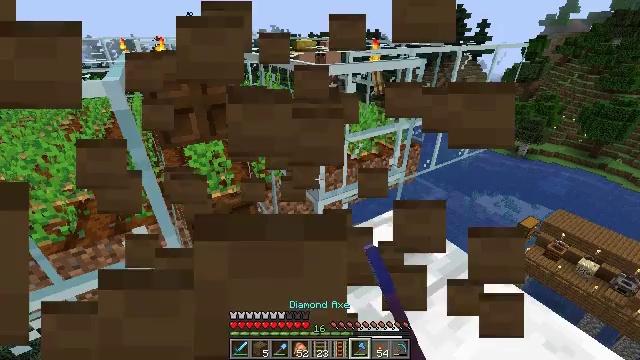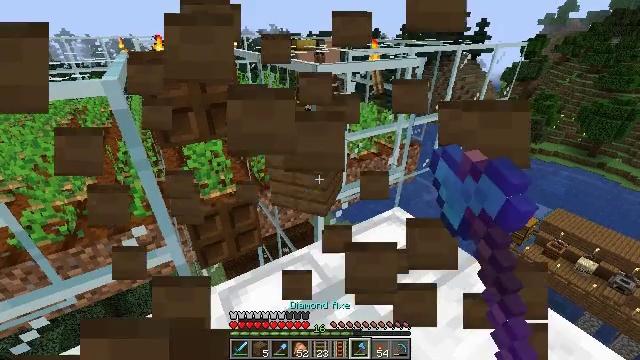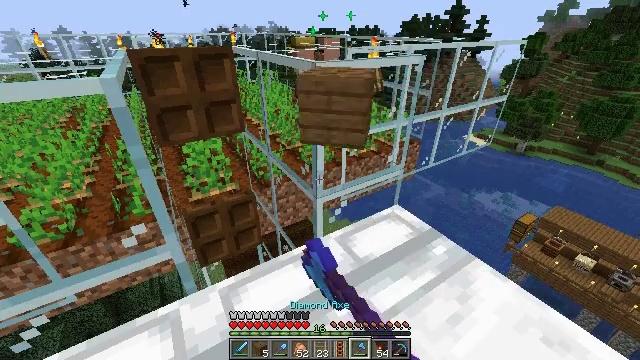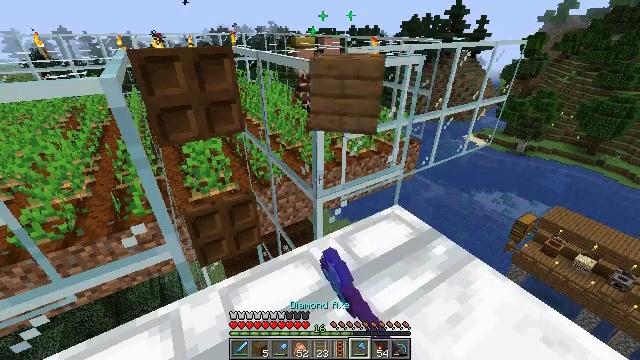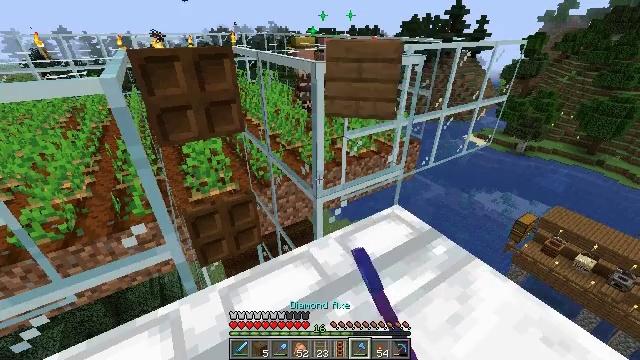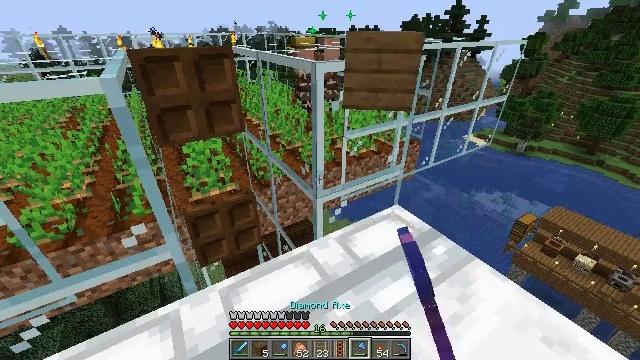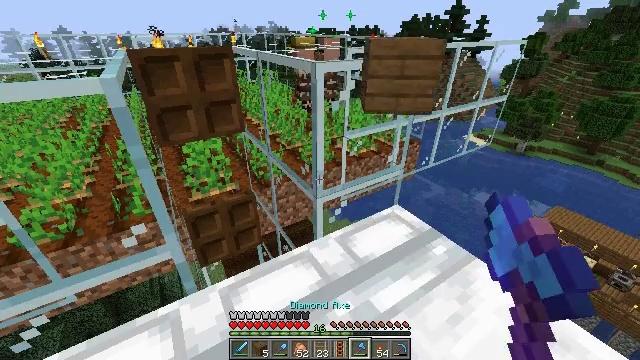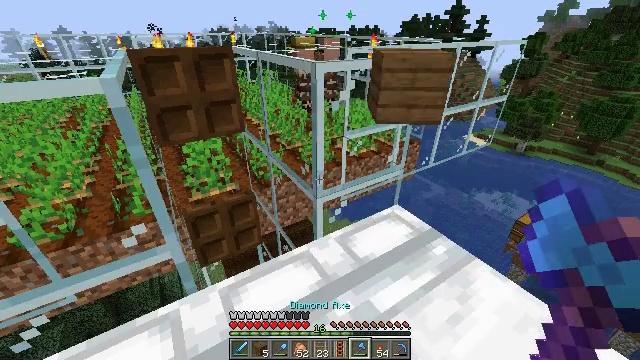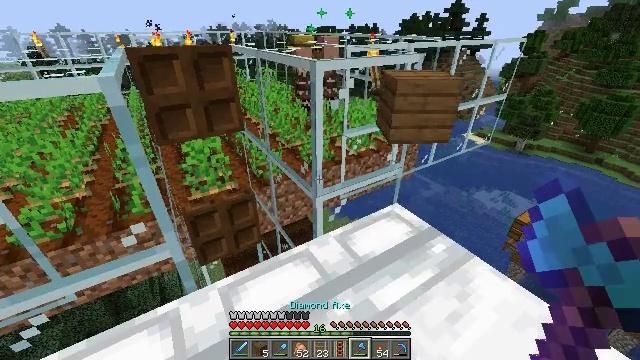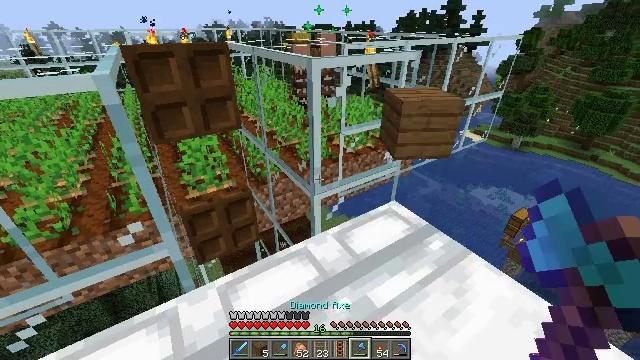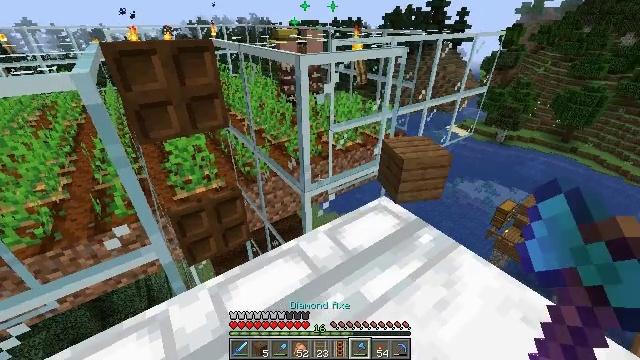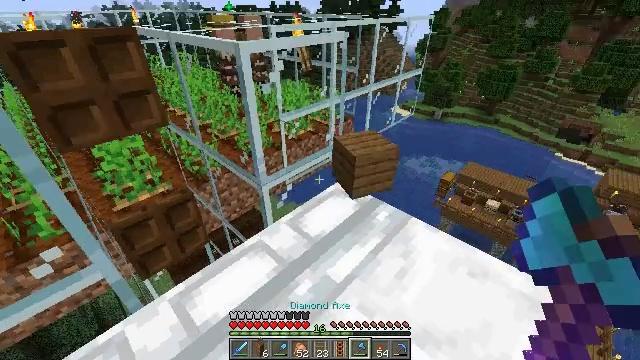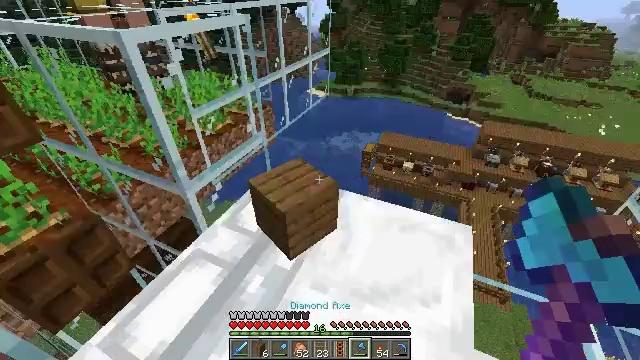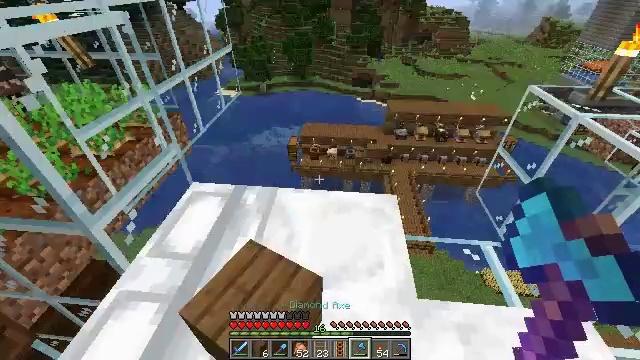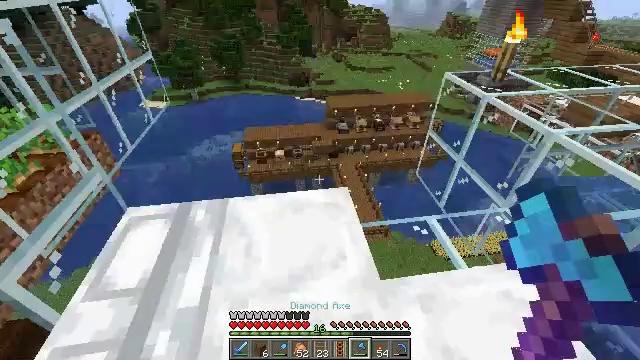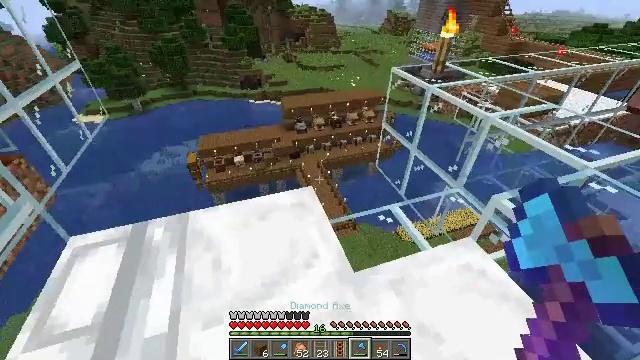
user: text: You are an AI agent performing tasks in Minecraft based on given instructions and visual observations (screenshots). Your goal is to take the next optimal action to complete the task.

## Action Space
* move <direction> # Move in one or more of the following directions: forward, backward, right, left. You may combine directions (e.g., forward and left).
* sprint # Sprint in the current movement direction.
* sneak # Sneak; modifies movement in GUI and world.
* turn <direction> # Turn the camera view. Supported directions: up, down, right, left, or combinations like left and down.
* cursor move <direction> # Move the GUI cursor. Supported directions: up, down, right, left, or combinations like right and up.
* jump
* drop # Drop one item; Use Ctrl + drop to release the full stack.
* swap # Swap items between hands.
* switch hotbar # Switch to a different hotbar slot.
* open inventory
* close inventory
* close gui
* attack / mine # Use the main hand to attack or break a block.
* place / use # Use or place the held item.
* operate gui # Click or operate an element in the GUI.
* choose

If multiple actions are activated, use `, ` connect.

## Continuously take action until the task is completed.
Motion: motion action
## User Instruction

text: Use the crafting table to create a name tag.
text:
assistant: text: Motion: attack / mine
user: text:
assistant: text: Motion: no_op
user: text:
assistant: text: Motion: no_op
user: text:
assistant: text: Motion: no_op
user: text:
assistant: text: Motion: no_op
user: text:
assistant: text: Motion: no_op
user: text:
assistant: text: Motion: no_op
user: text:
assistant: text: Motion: no_op
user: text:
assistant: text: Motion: no_op
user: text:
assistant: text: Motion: turn right
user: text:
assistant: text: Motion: turn right and down
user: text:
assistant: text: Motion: turn right and down
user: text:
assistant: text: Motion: turn right and down
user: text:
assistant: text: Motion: turn right
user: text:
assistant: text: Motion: turn right
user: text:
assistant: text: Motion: turn right
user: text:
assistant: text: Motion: turn right and up
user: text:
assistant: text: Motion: turn right
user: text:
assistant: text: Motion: turn left and up
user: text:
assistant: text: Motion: turn left
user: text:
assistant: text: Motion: no_op
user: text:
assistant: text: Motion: no_op
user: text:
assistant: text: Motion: no_op
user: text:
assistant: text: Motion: no_op
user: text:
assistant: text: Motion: turn right
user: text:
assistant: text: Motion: turn right and down
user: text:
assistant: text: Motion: turn right
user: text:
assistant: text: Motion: no_op
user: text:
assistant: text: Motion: no_op
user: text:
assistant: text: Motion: no_op